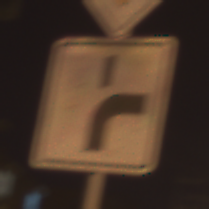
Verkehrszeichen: VerlaufVorfahrtsstrasse8
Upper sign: Vorfahrtsstrasse
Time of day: Night
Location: Outdoor (Urban)
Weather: Clear
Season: NotSpecified
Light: Artificial